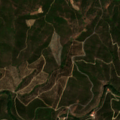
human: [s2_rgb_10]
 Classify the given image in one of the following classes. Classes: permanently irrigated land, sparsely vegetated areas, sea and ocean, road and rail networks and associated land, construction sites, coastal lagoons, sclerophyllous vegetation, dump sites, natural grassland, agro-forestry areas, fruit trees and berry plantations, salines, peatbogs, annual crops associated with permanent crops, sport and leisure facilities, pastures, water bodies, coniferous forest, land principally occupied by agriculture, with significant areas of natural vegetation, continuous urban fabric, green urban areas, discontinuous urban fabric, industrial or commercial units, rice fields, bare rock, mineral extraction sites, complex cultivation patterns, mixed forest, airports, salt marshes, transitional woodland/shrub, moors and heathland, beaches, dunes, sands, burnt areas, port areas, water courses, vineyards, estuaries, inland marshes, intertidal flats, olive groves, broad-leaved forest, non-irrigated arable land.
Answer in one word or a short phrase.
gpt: coniferous forest, moors and heathland, transitional woodland/shrub